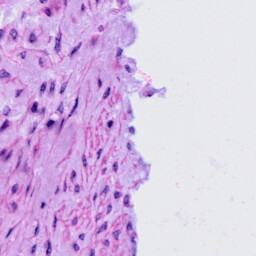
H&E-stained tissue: Cervix